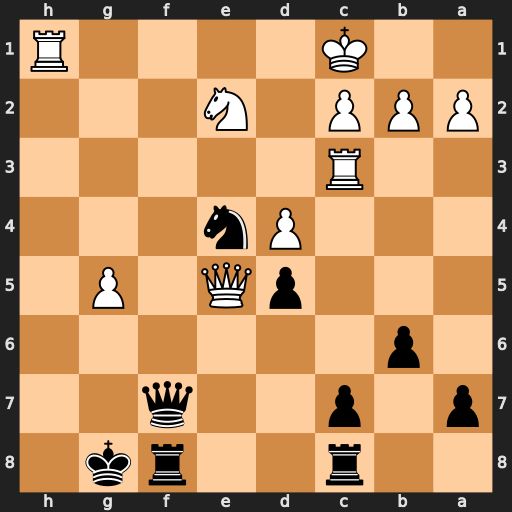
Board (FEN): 2r2rk1/p1p2q2/1p6/3pQ1P1/3Pn3/2R5/PPP1N3/2K4R
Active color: b
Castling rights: -
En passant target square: -
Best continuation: Qf1+ Rxf1 Rxf1#